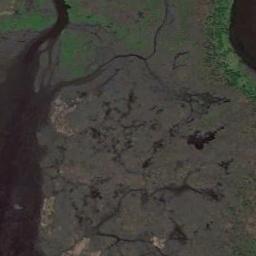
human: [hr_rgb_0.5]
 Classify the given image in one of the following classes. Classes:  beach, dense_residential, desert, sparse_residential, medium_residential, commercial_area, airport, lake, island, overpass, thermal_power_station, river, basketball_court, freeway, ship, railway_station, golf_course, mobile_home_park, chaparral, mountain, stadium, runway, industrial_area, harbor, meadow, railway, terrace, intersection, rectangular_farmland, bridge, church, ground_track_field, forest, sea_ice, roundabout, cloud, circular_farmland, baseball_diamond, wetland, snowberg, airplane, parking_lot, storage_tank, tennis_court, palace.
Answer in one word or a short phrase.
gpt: wetland